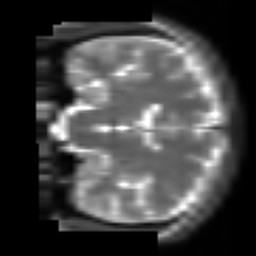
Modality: T2w
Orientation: coronal